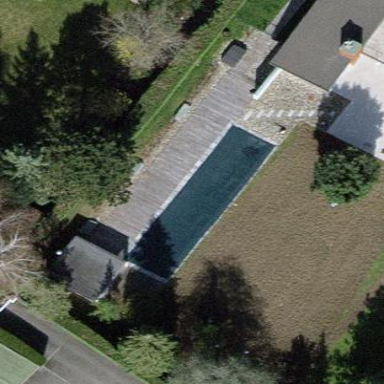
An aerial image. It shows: Swimming pool located in leisure land.